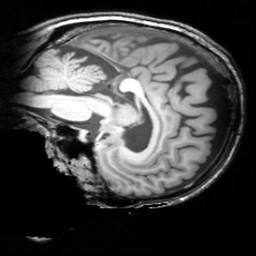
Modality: T1w
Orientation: sagittal
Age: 70
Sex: female
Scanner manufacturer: siemens
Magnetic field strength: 3 T
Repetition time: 1.62 s
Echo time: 0.003 s